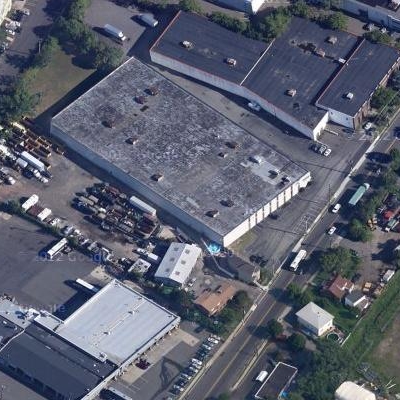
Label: Industry